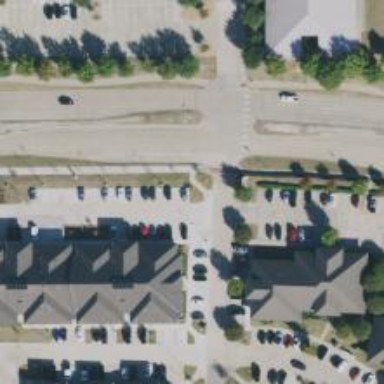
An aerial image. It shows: Tertiary road with separate sidewalk.